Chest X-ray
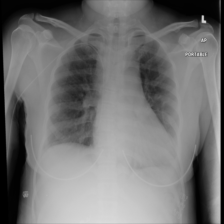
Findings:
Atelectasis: negative
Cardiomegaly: negative
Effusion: negative
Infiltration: negative
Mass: negative
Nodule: negative
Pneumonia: negative
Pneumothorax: negative
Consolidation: negative
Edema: negative
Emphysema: negative
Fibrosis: negative
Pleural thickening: negative
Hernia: negative